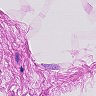
Metastatic tissue present: no